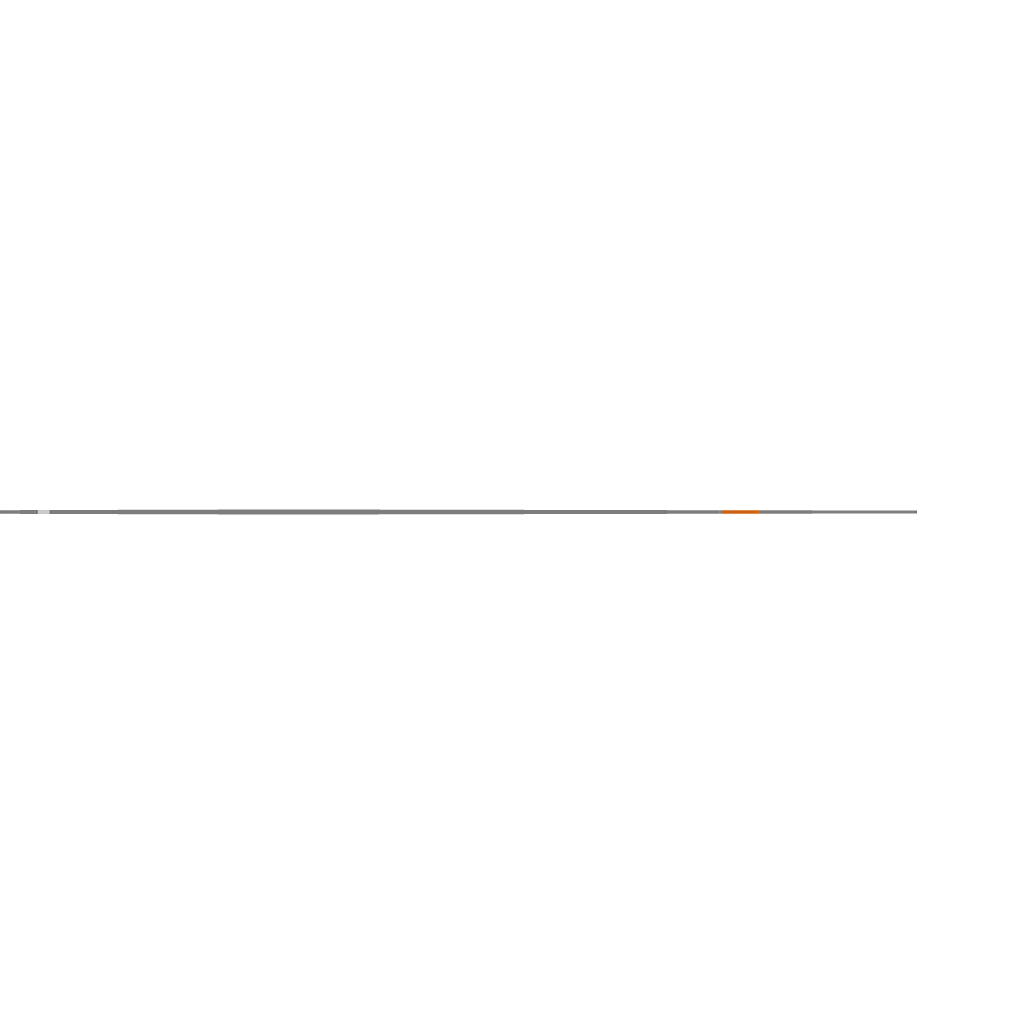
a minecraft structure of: Denver Broncos